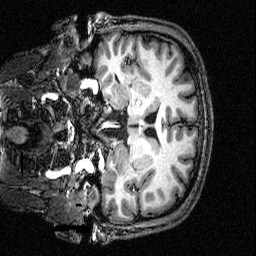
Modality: T1w
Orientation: coronal
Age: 32
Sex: male
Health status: healthy
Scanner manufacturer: siemens
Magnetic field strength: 3 T
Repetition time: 2.5 s
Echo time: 0.00393 s